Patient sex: M
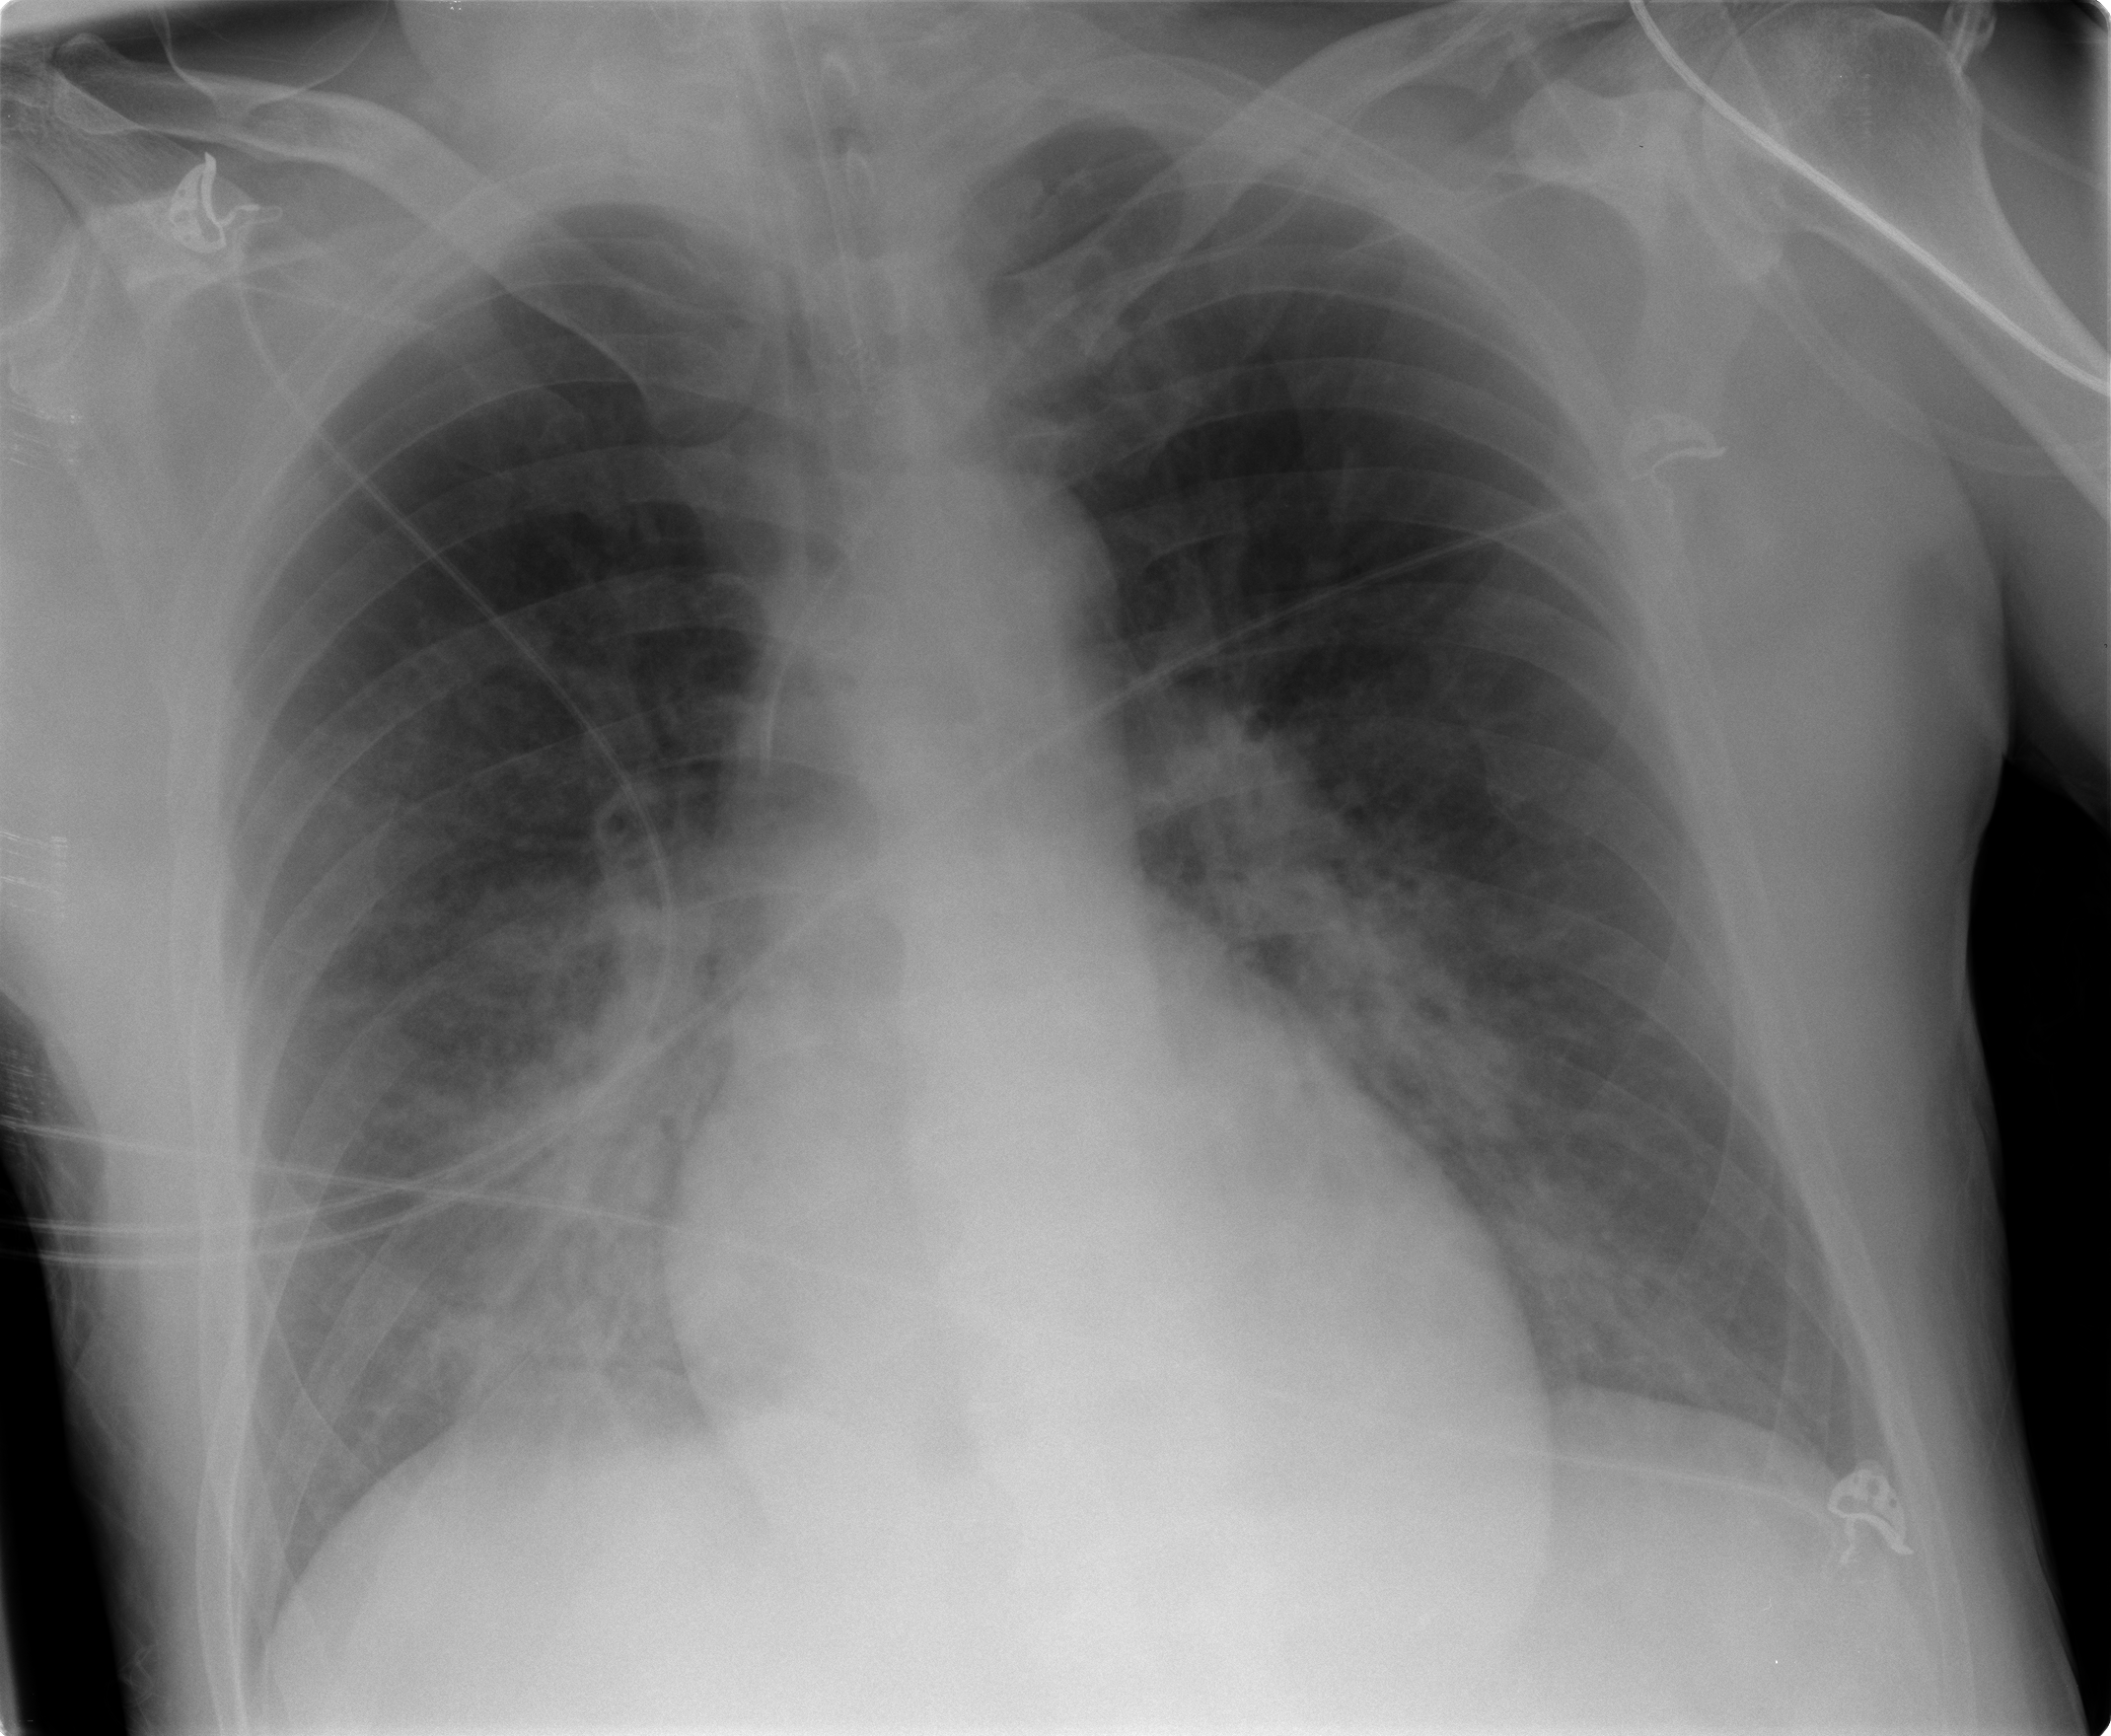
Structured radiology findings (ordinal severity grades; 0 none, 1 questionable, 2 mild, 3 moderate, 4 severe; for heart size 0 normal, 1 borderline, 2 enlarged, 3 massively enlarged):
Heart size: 1
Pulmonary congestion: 3
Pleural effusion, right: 0
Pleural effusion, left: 0
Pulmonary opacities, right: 0
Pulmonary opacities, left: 0
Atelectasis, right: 0
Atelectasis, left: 0